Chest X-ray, AP view. Patient: 63 years old, sex M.
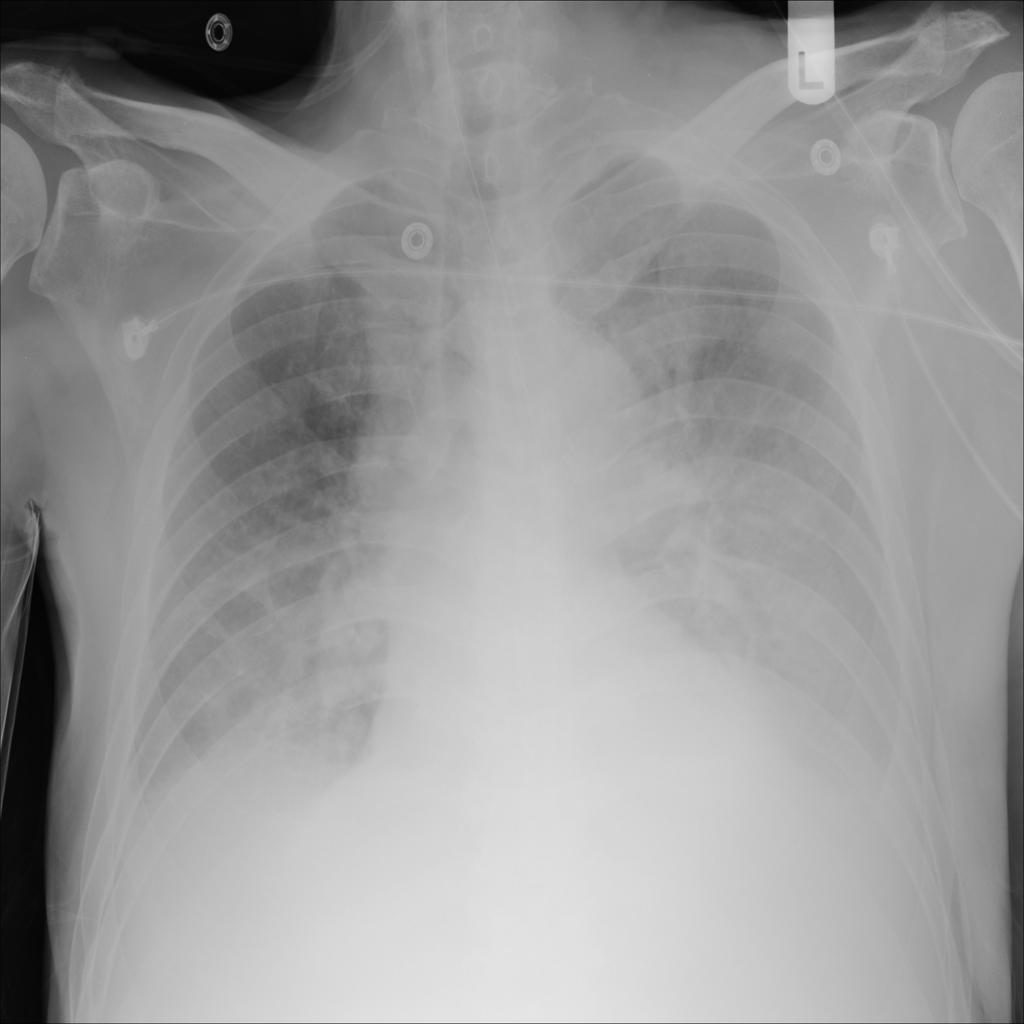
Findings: No Finding